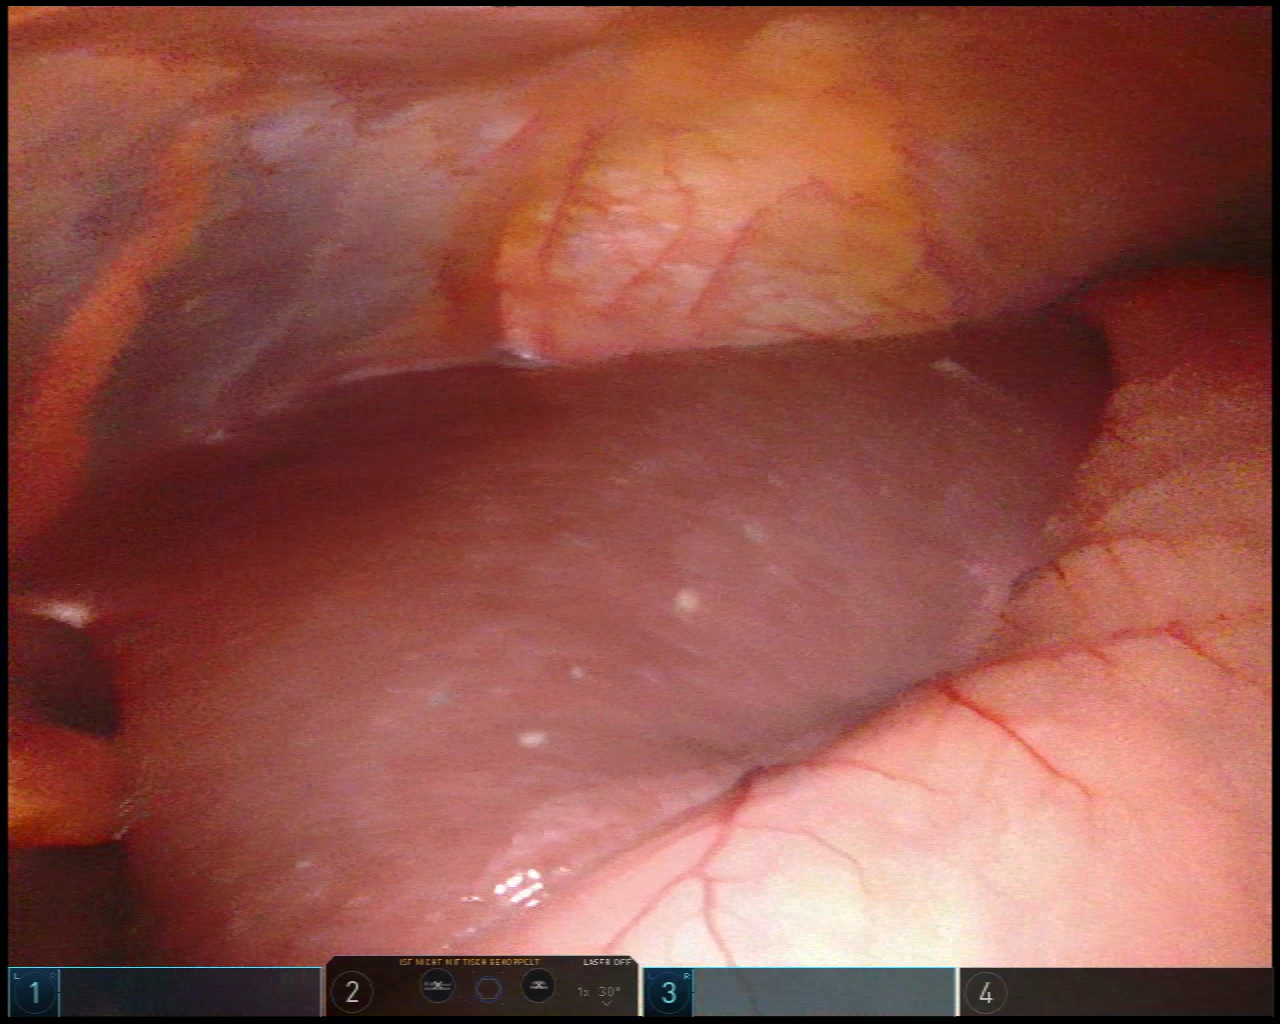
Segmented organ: liver
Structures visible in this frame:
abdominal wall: yes
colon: no
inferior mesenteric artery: no
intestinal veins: no
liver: yes
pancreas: no
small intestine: no
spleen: no
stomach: yes
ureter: no
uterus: no
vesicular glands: no